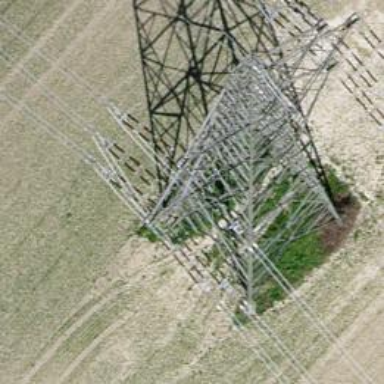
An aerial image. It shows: Power line with three cables.